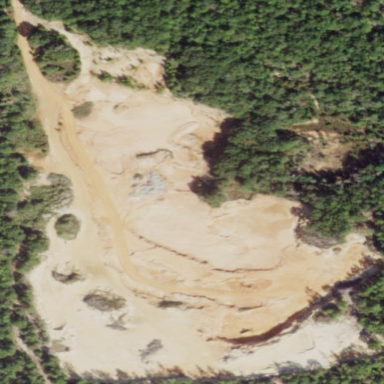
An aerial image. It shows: Brownfield area used for sand resource extraction.